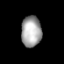
Tissue: prostate
Cell type: Fibroblasts
Senescence score: 0.7519
Nuclear area (px): 606
Mean DAPI intensity: 165.5